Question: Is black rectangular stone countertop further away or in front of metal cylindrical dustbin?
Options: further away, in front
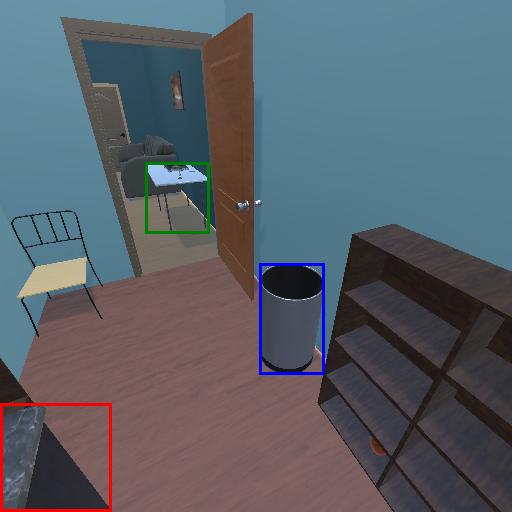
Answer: further away